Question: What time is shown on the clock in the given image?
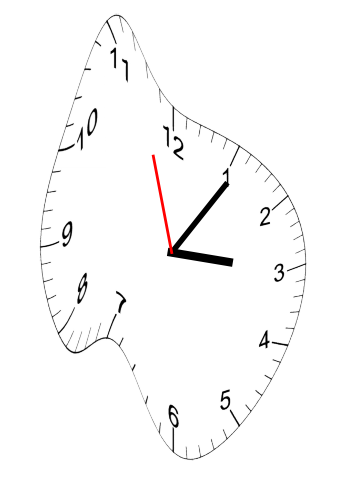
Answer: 03:05:57